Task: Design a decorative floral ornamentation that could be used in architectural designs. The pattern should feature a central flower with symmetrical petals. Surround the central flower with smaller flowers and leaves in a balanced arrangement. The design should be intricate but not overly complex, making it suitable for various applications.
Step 1083:
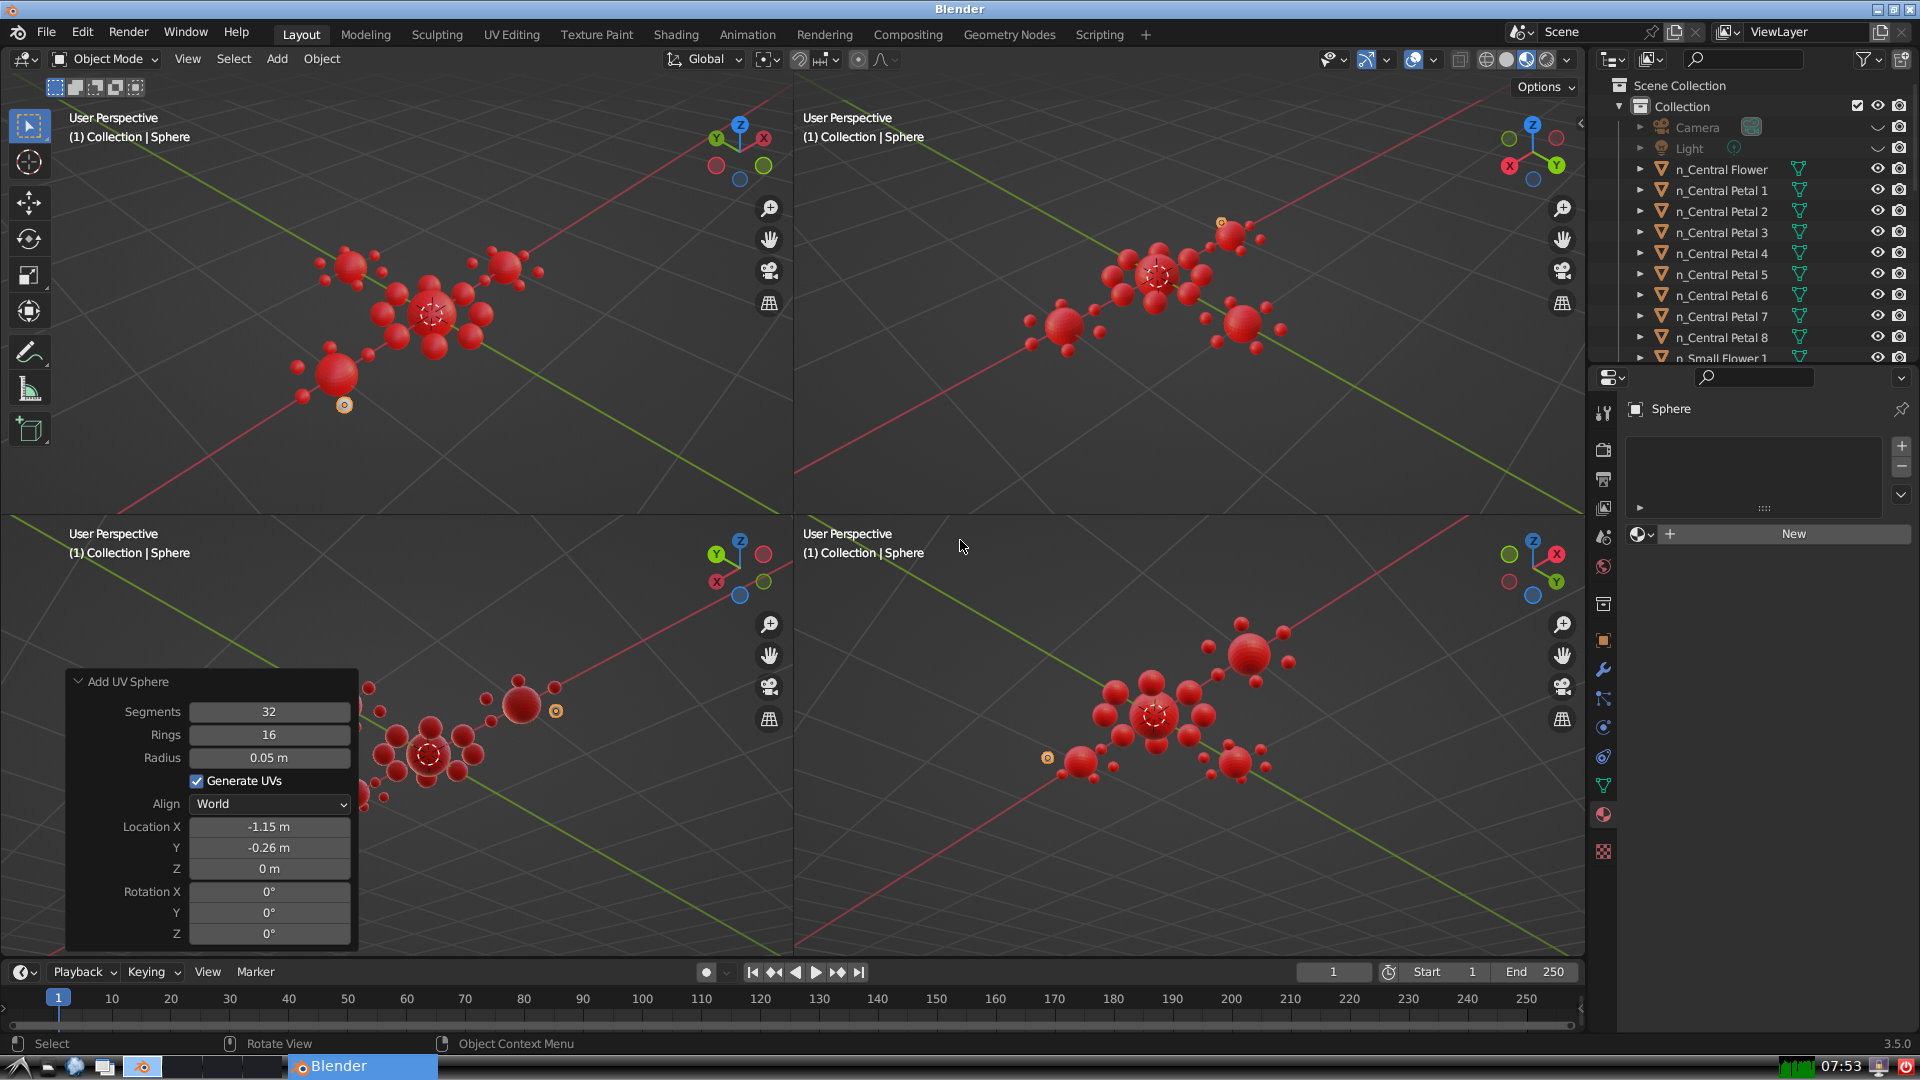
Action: {"mouse_move": [1608, 631]}